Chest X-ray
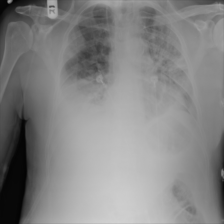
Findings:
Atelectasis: negative
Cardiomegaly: negative
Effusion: positive
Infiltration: negative
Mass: negative
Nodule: negative
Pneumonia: negative
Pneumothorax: negative
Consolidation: negative
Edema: negative
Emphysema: negative
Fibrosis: negative
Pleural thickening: negative
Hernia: negative